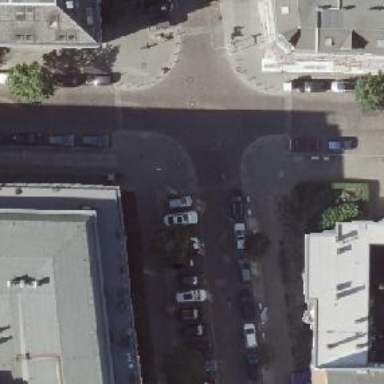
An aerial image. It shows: Unmarked crossing with kerb extension on the right side.